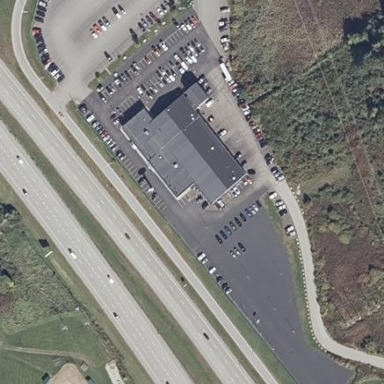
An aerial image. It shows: Commercial building.